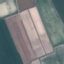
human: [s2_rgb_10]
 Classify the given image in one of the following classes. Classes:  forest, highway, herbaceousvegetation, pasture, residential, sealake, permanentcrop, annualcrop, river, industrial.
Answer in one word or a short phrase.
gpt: AnnualCrop